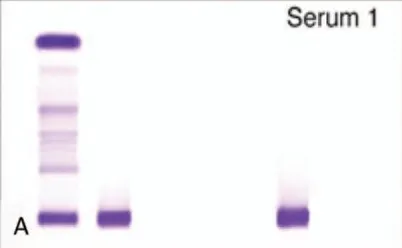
(B) Post-treatment, the monoclonal band had disappeared. Serum 1 refers to the patient's serum. IEP = immunoelectrophoresis.
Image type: pathology (h&e)